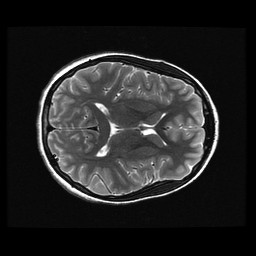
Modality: T2w
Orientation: axial
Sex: female
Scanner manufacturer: ge
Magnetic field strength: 3 T
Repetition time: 5 s
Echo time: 0.1017 s